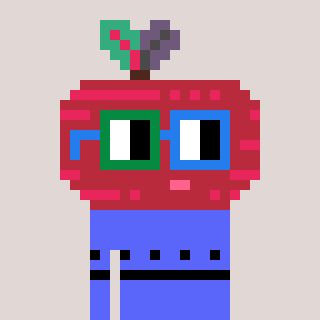
a pixel art character with square green and blue glasses, a beet-shaped head and a purple-colored body on a warm background